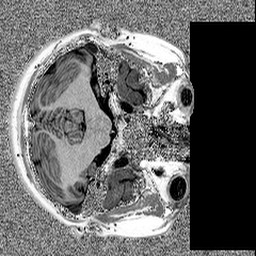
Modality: MP2RAGE
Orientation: axial
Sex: female